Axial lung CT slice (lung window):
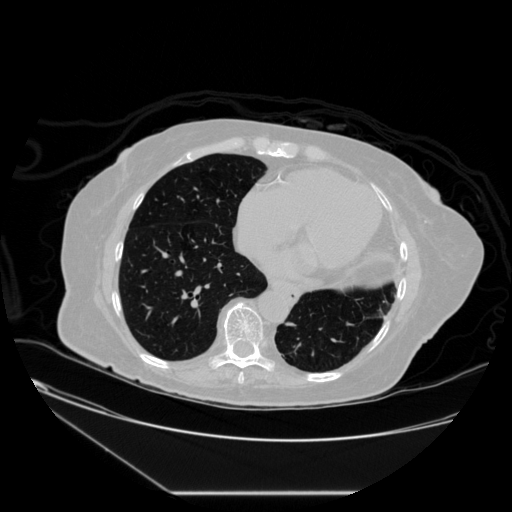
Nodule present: no